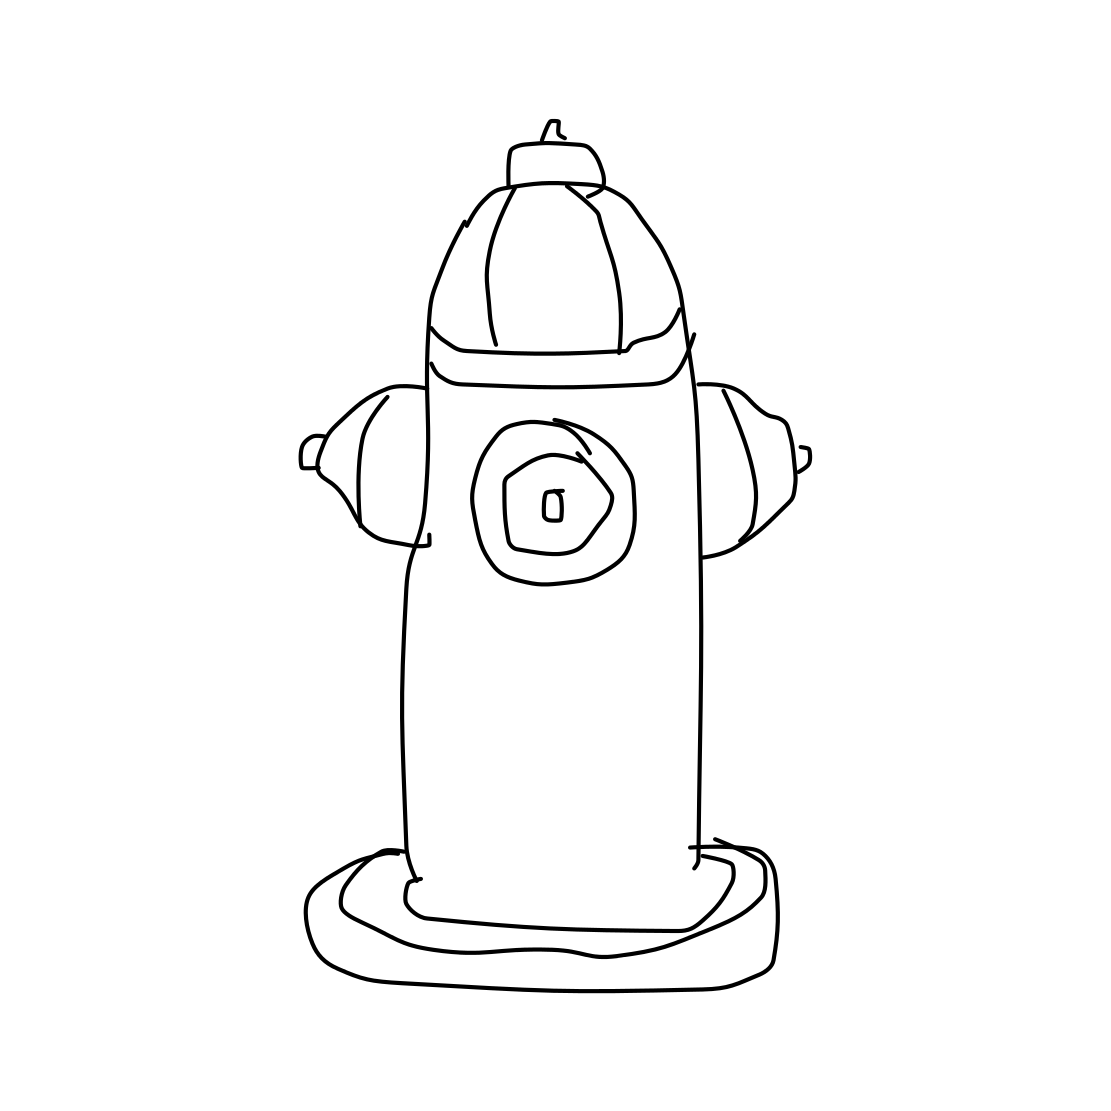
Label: fire hydrant